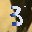
Label: 3